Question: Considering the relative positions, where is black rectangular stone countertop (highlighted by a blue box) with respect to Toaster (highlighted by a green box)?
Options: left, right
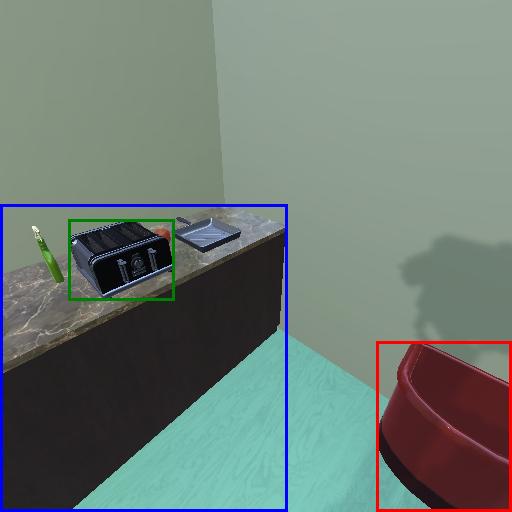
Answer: left